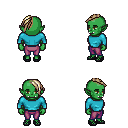
a pixel art fantasy rpg character, female body template, orc, green skin, teal long-sleeve shirt, magenta pants, white blonde long mohawk hairstyle, ghillies, four views (front, back, left, right), 2x2 character sprite sheet, small pixel art, hard edges, no anti-aliasing